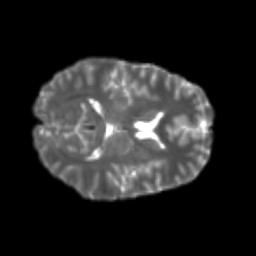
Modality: T2w
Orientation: axial
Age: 21
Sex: female
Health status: healthy
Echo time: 0.074 s